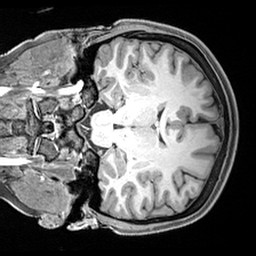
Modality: T1w
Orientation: coronal
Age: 20
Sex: female
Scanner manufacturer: siemens
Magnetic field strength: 3 T
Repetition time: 2.4 s
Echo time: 0.00217 s